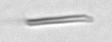
Label: fiber